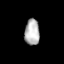
Tissue: skin
Cell type: Epithelial cells
Senescence score: 0.26
Nuclear area (px): 378
Mean DAPI intensity: 180.81